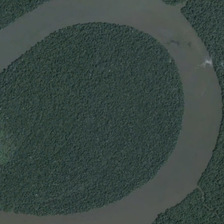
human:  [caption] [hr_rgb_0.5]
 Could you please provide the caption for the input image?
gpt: many green trees are in two sides of a curved black river .

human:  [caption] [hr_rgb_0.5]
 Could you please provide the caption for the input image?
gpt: it is a dark gray river, green and brown wetland .

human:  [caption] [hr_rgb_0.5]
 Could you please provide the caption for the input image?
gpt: many green trees are in two sides of a curved black river .

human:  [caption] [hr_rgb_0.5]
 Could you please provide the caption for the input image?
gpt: this is a river and wetland .

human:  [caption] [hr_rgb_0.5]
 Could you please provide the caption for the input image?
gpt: this is a river and wetland .